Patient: sex F, age 48
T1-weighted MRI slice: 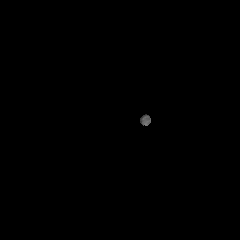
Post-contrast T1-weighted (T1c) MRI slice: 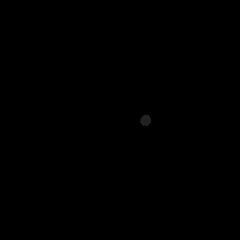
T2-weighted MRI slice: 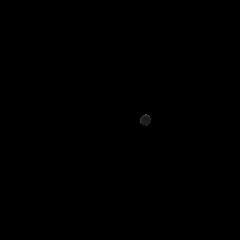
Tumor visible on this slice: no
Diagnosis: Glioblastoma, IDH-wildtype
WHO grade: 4